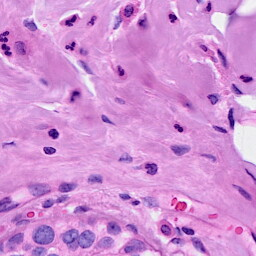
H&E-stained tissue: Breast